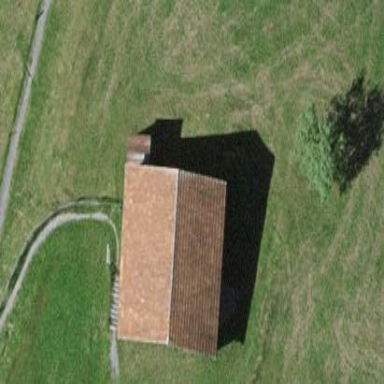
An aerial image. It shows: Shed building.